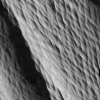
Atmospheric dust classification: not_dusty